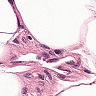
Metastatic tissue present: no